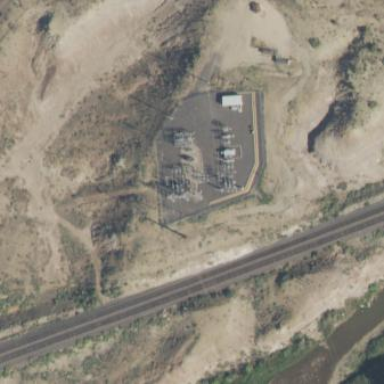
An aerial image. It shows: Substation surrounded by fence.